Interaction volume radius: 5 \u00c5
Interaction volume height: 25 \u00c5
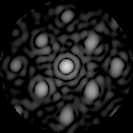
Disorder parameter: 0.3607